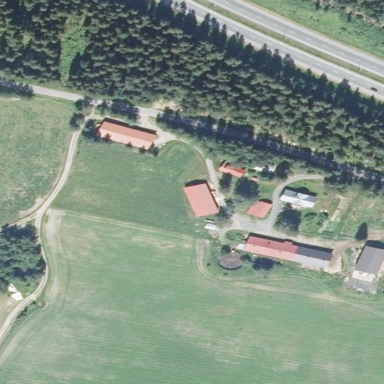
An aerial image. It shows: Farmyard area.